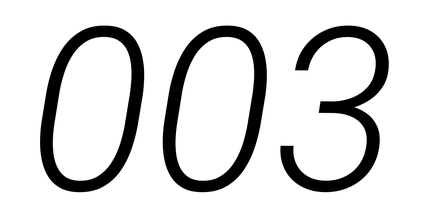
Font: Roboto-Italic_Light_Italic